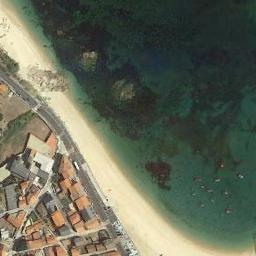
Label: beach